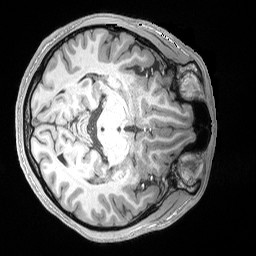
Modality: T1w
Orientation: axial
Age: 22
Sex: male
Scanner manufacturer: siemens
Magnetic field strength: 3 T
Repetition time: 2.2 s
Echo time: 0.00169 s